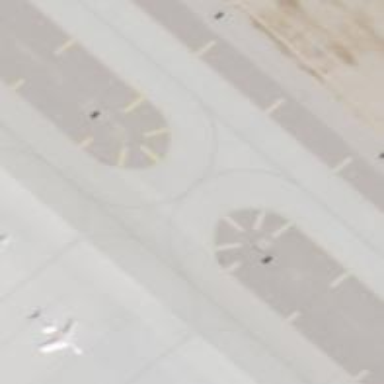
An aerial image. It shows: Image of taxiway at airport.